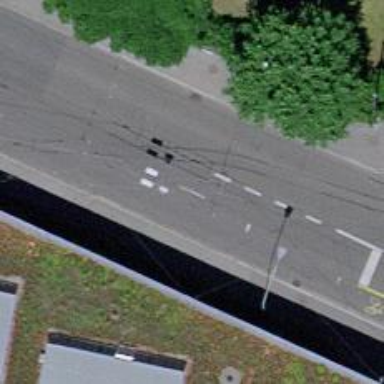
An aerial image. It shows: Residential road with separate asphalt sidewalk. Trolley wires can be seen overhead.